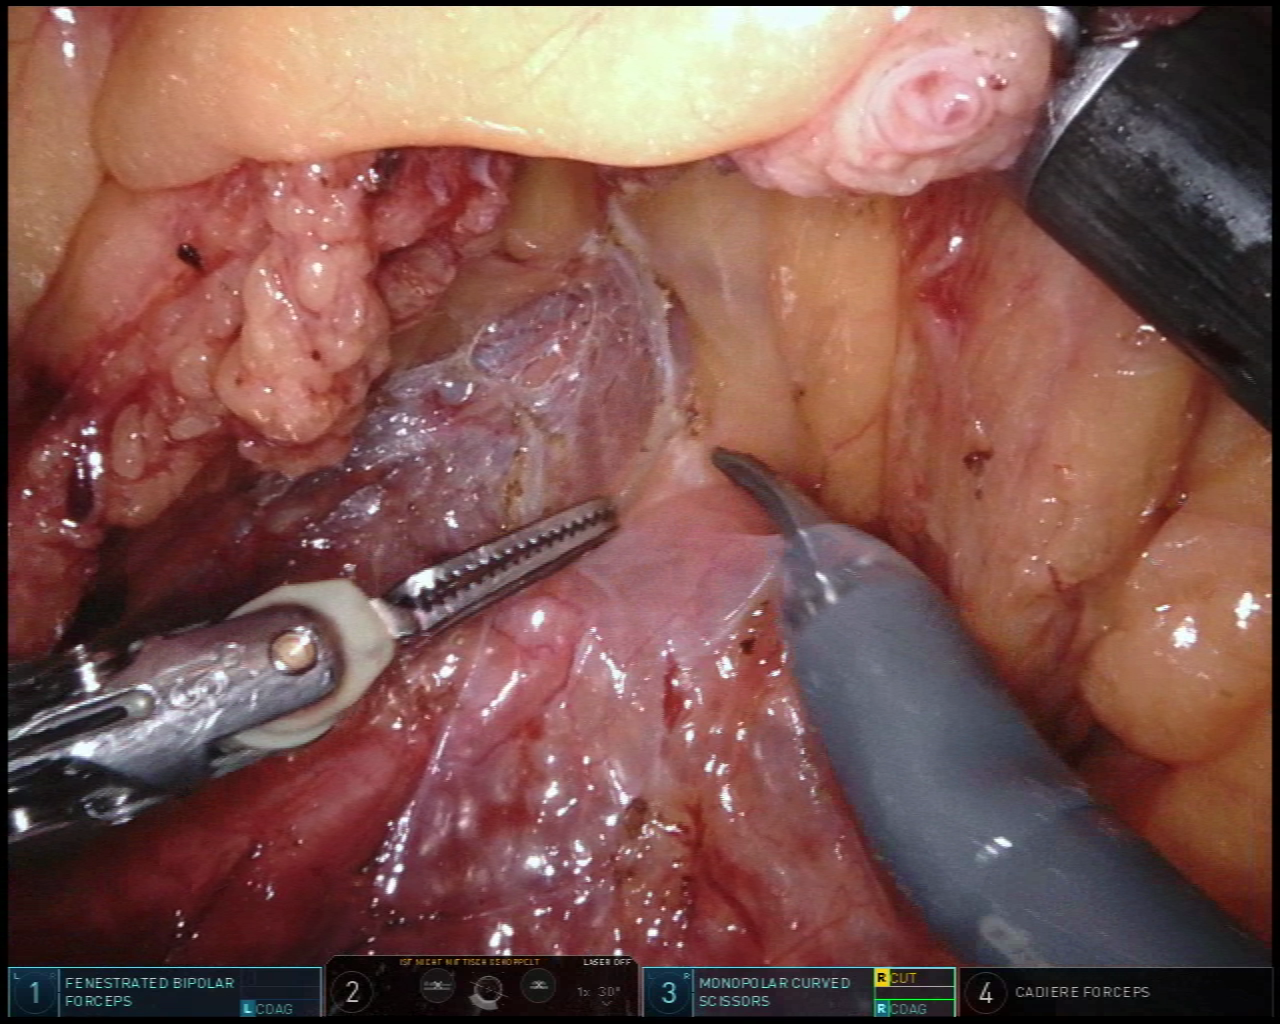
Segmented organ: ureter
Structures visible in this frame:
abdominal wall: no
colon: no
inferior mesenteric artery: no
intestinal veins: no
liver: no
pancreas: no
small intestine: no
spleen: no
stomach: no
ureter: yes
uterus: no
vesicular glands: no